Interaction volume radius: 10 \u00c5
Interaction volume height: 30 \u00c5
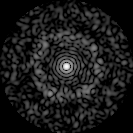
Disorder parameter: 0.8212